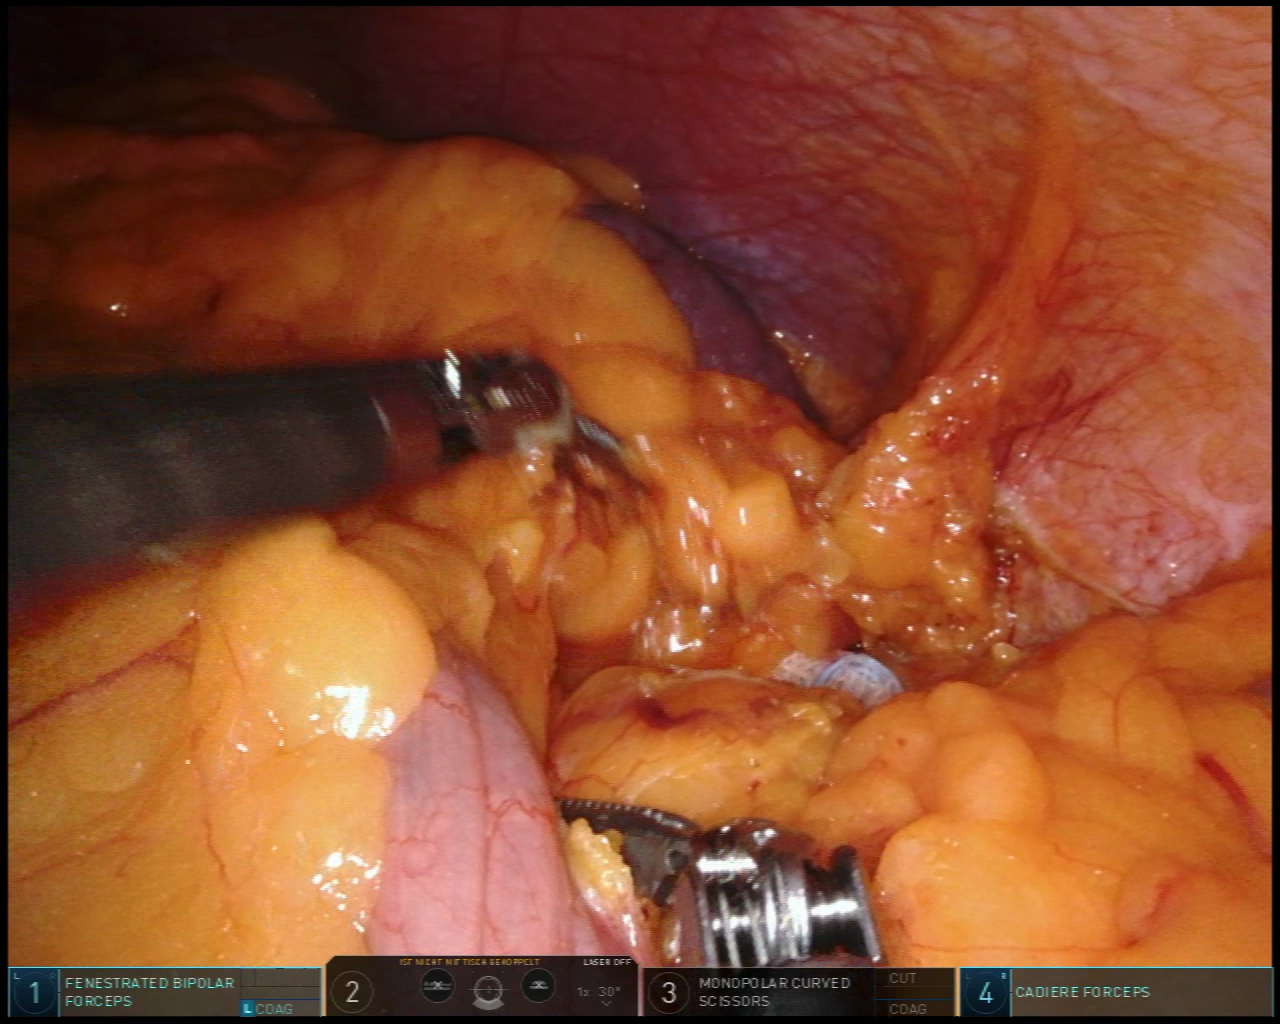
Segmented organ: spleen
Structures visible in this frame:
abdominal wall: yes
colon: yes
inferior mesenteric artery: no
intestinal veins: no
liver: no
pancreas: no
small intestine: no
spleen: yes
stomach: no
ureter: no
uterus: no
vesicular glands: no